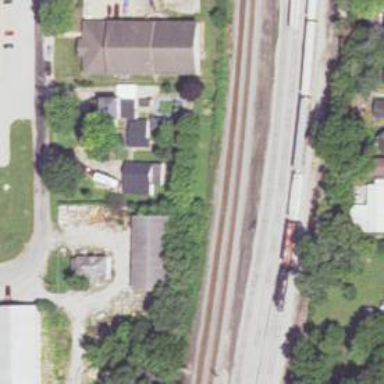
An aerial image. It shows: Railway yard for manifest purposes.